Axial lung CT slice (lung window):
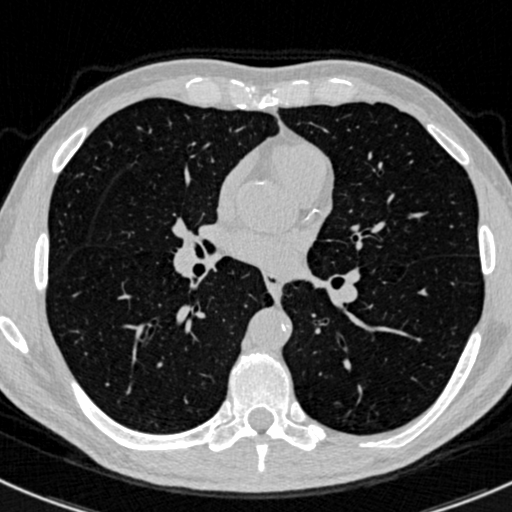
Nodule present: no